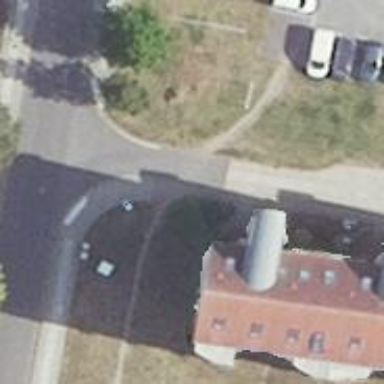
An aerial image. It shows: Residential road with asphalt surface. The right sidewalk is made of sett.